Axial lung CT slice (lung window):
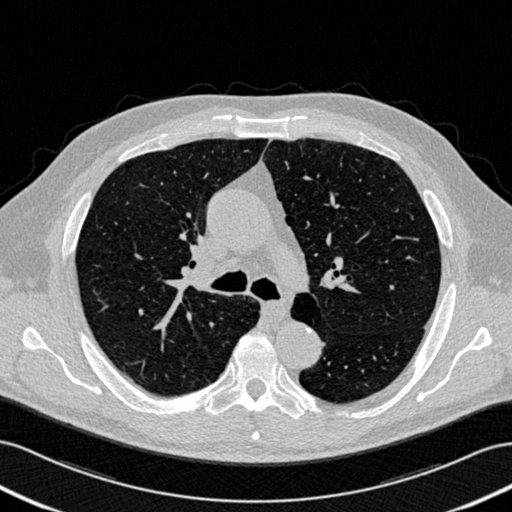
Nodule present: no